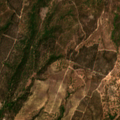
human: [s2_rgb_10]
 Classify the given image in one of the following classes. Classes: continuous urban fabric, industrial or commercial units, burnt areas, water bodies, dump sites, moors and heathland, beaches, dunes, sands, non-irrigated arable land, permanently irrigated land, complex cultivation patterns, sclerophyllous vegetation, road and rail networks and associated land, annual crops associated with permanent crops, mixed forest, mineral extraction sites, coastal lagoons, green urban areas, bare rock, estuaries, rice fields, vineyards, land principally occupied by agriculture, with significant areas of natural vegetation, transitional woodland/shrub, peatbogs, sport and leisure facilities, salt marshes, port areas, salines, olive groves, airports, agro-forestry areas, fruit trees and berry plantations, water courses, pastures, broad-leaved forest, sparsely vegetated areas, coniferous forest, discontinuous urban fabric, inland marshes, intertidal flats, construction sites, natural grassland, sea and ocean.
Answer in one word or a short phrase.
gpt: broad-leaved forest, transitional woodland/shrub